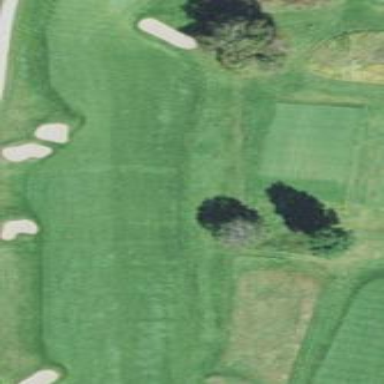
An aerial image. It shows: Grassy area designated as golf fairway.